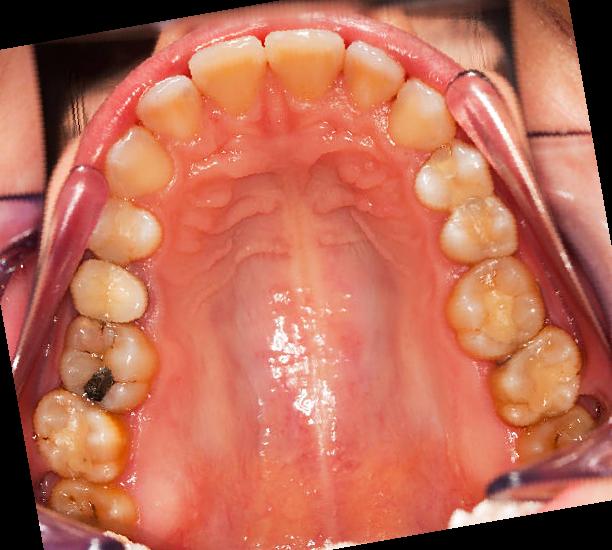
Condition: Gingivitis